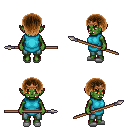
a pixel art fantasy rpg character, female body template, orc, green skin, teal tunic, teal pants, brown plain hairstyle, bronze tiara, white slippers, spear, four views (front, back, left, right), 2x2 character sprite sheet, small pixel art, hard edges, no anti-aliasing